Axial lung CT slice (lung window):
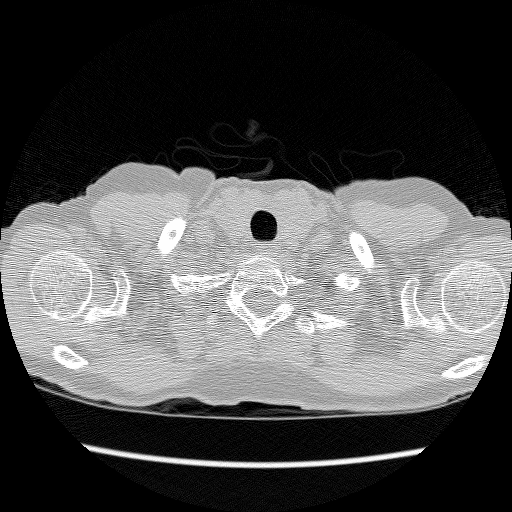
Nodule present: no